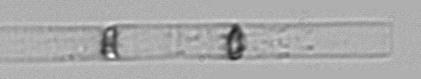
Label: Dactyliosolen_blavyanus